You are looking at the short-time Fourier spectrogram of a bearing's acceleration signal. Based on the visible evidence, which condition applies: normal, inner_race, outer_race, ball?
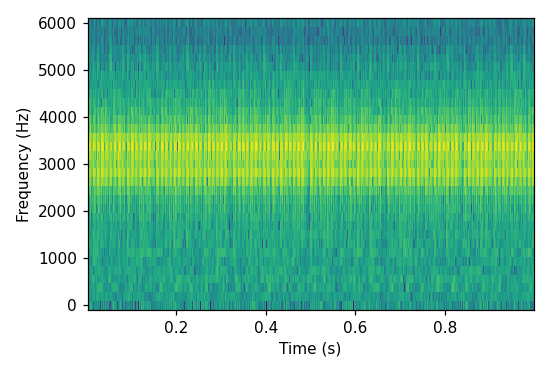
Answer: outer_race